Interaction volume radius: 5 \u00c5
Interaction volume height: 25 \u00c5
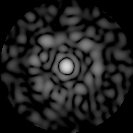
Disorder parameter: 0.8246